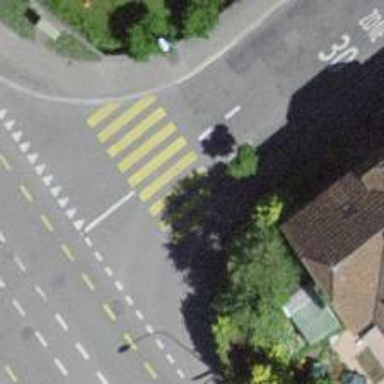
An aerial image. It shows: Zebra crossing on the road.